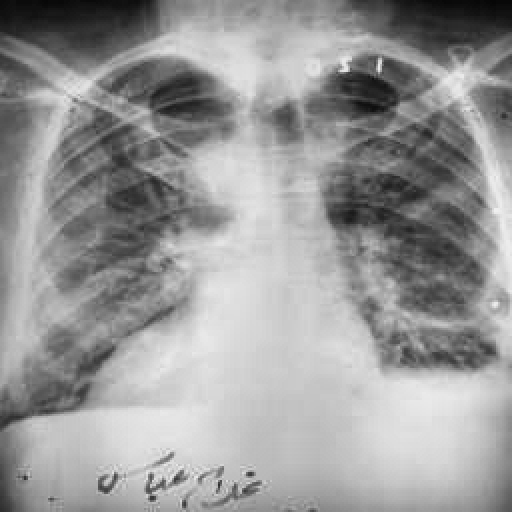
Finding: TUBERCULOSIS